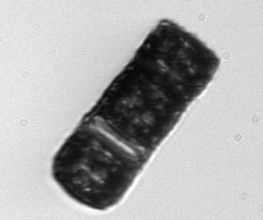
Label: Paralia_sulcata